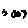
Label: moon